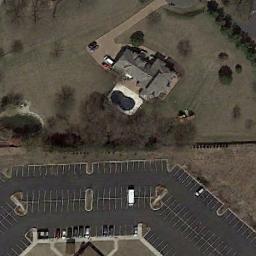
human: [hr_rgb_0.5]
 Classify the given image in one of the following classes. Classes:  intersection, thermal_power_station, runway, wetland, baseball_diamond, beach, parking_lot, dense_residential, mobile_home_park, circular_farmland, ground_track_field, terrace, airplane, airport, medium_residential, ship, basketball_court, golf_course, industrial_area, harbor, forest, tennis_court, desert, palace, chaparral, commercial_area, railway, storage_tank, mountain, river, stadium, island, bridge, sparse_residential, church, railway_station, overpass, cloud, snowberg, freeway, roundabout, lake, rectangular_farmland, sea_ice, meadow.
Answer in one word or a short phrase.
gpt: sparse_residential